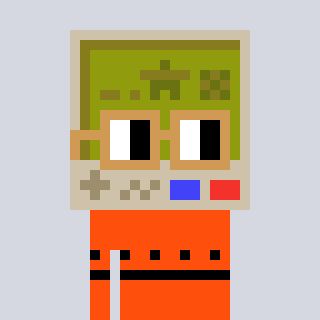
a pixel art character with square brown glasses, a gameboy-shaped head and a orange-colored body on a cool background